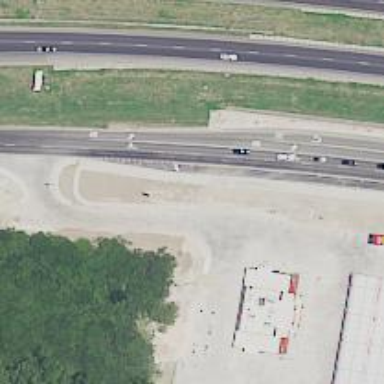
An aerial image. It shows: Secondary road with asphalt surface and frontage road.